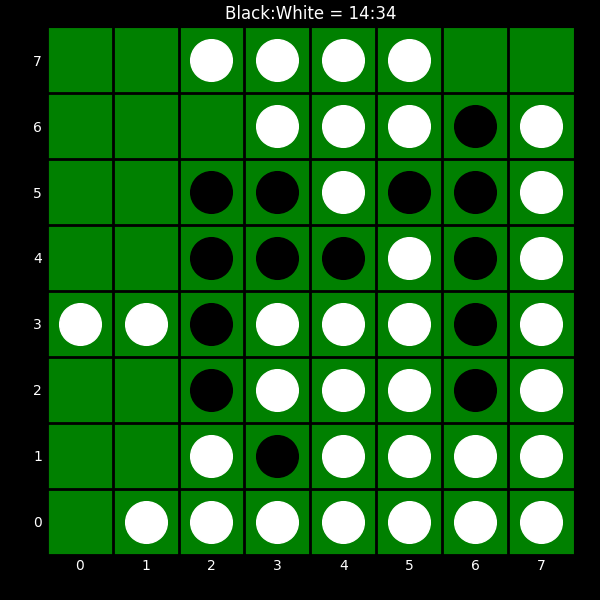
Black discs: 14
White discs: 34